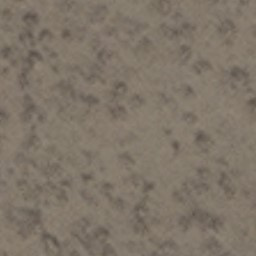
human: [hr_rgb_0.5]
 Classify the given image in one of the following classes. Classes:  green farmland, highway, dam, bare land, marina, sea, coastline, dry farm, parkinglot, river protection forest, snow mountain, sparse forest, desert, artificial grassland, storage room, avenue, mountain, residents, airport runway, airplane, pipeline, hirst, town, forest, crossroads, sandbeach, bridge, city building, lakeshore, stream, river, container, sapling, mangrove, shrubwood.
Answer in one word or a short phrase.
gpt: bare land